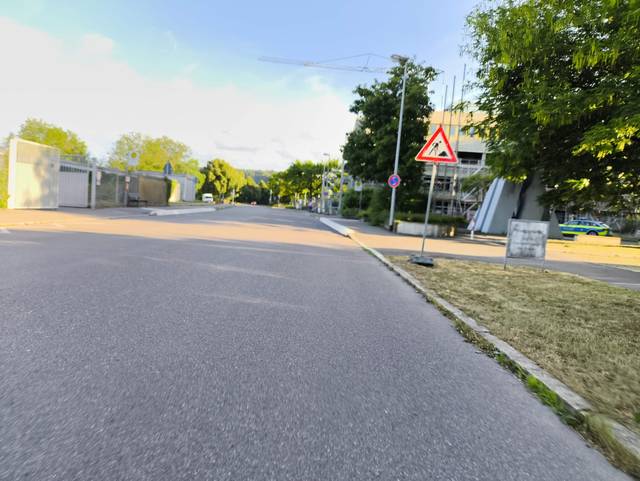
Region: Germany
Coordinates: 48.51, 9.049